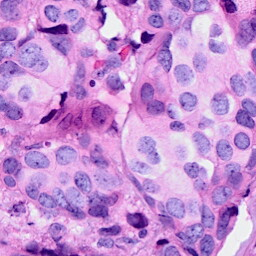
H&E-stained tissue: Breast